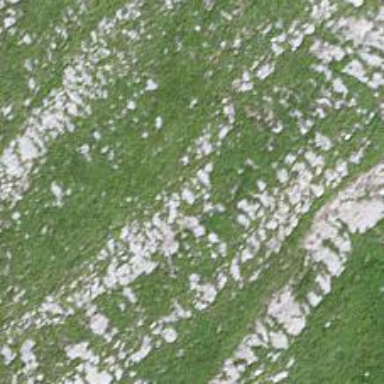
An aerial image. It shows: Ground path.